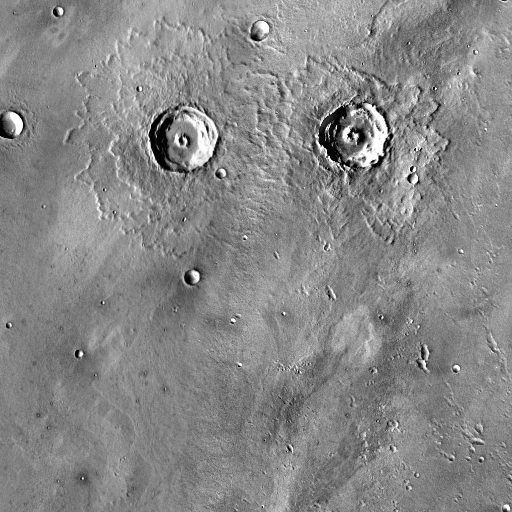
Crater classes present: Background, Other, Layered, Secondary